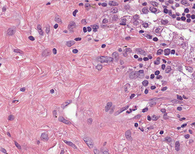
Tumor epithelial tissue: yes
Tumor-associated stroma tissue: yes
Normal tissue: no